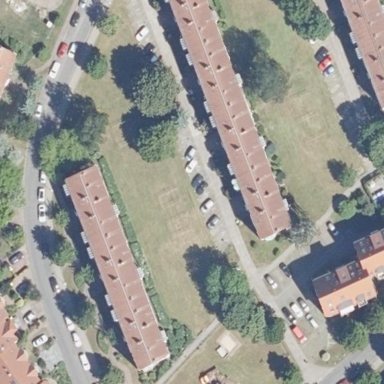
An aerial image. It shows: Apartments building with gabled roof that is oriented along.